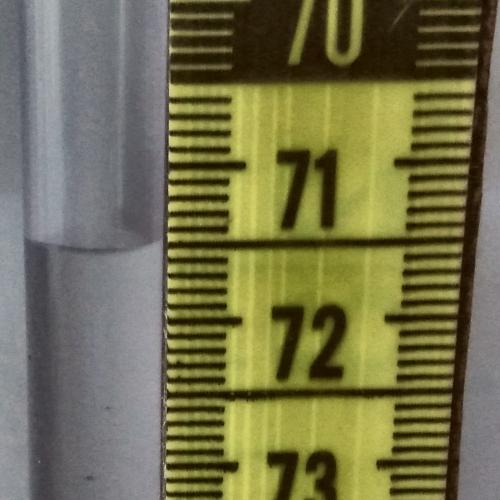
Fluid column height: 71.5 cm